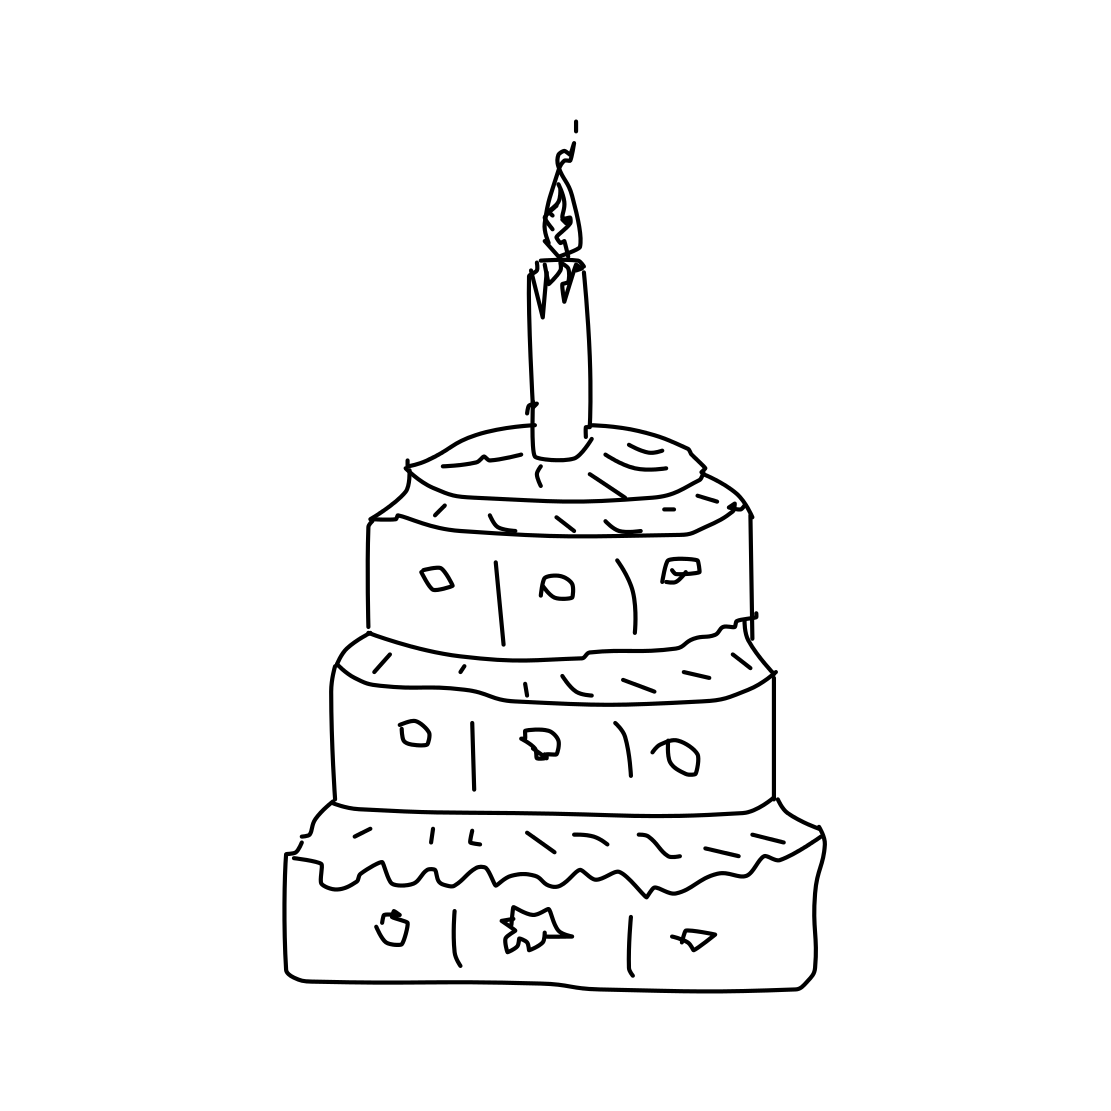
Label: cake